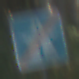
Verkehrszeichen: EndeAutbahn
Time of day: MorningAfternoon
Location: Outdoor (Nature)
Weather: Clear
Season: NotSpecified
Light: Natural